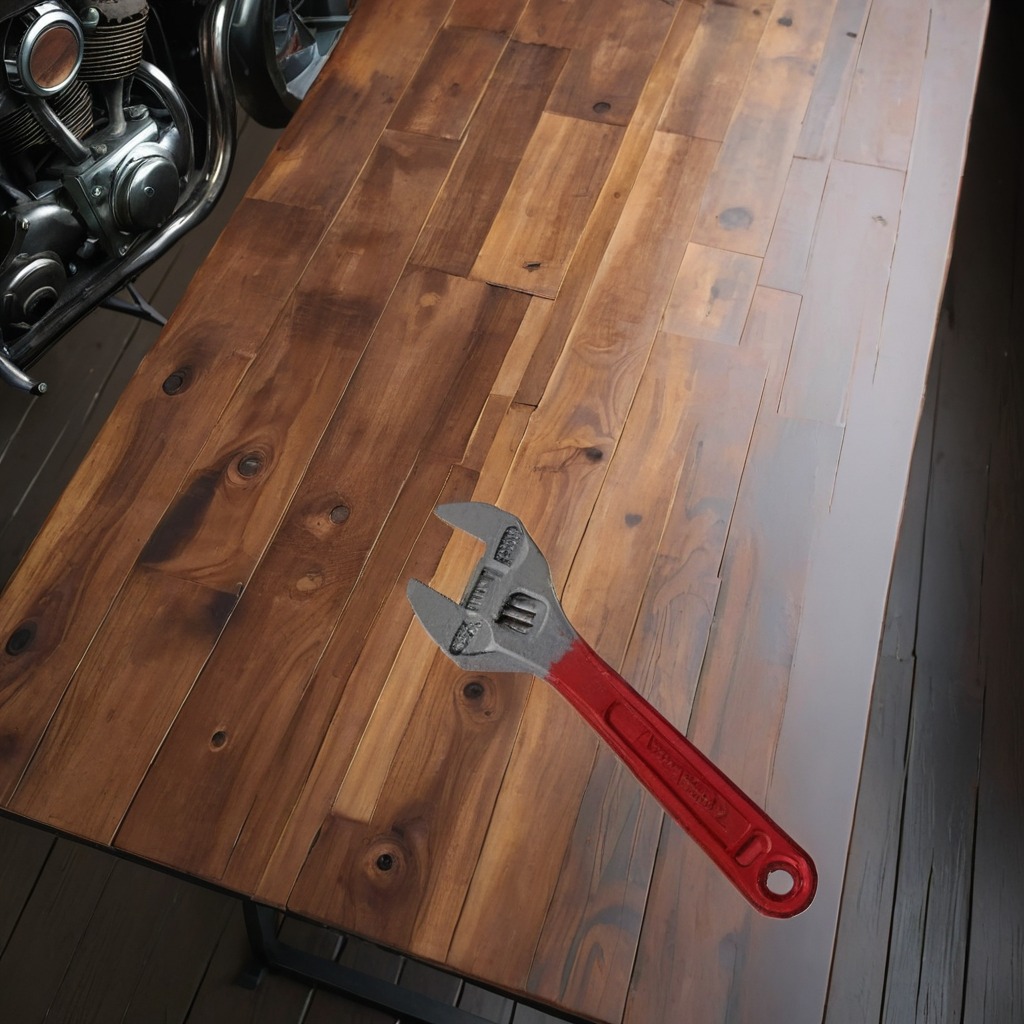
An wrench is lying on the oil-spilled wooden table in a vintage motorcycle garage.